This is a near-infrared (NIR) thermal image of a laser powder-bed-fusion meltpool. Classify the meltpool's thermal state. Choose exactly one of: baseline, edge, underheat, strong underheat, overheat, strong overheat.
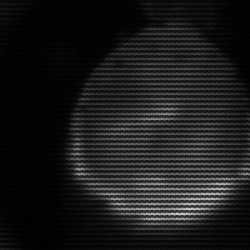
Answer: edge